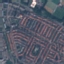
Land use / land cover: Residential